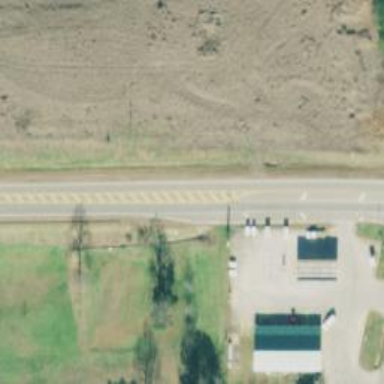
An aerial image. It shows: Primary road with asphalt surface.